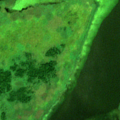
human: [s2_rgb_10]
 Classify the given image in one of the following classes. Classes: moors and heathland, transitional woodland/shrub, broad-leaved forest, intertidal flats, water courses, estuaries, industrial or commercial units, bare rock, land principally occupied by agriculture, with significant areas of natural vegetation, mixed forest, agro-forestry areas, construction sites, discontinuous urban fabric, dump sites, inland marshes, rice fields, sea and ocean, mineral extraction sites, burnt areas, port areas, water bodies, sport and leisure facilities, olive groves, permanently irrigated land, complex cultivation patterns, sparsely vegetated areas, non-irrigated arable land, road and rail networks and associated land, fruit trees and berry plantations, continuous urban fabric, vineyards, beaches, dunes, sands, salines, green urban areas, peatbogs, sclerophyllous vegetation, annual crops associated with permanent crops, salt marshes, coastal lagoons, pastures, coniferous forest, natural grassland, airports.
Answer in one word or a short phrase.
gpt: transitional woodland/shrub, inland marshes, water bodies